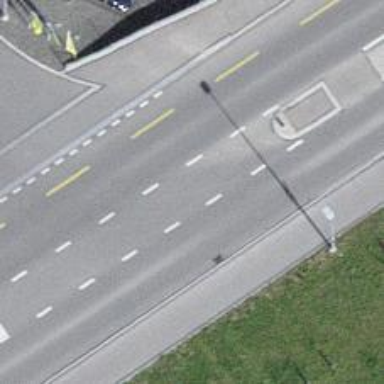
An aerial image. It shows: There is primary highway with cycle track on the left side.